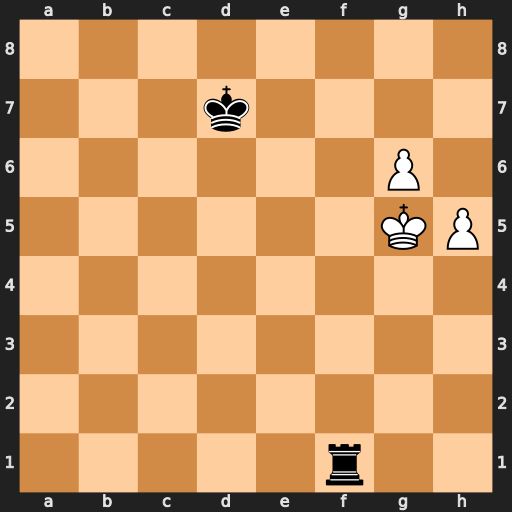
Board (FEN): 8/3k4/6P1/6KP/8/8/8/5r2
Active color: w
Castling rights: -
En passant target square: -
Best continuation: h6 Ke6 h7 Rh1 g7